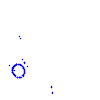
Particle: proton